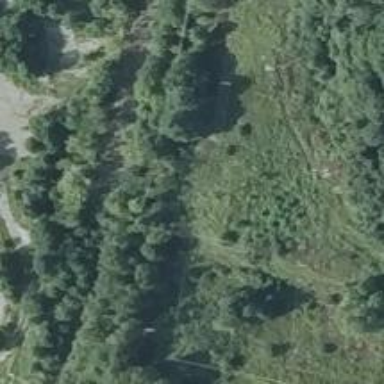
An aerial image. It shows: Abandoned railway.